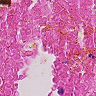
Metastatic tissue present: no